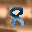
Label: 8